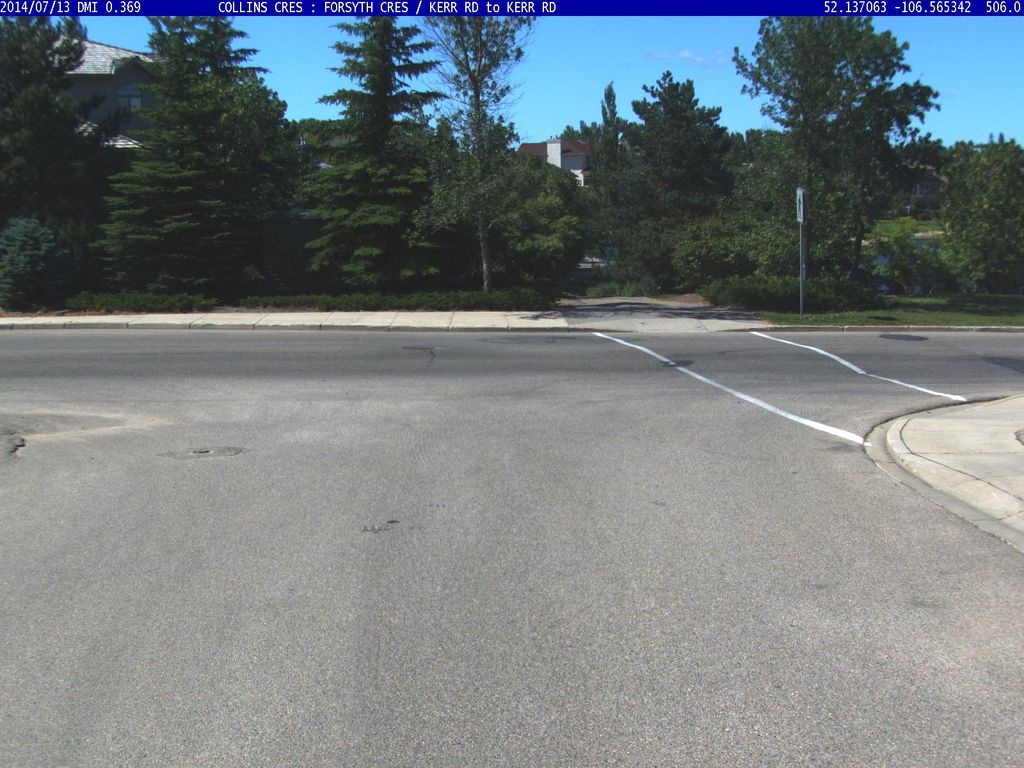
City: saskatoon